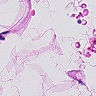
Metastatic tissue present: no